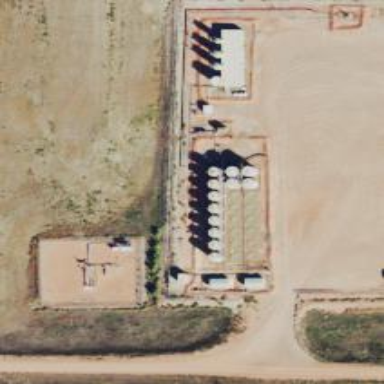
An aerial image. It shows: Storage tank with man-made structure.